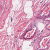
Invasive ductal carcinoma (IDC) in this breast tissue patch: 0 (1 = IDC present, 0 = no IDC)